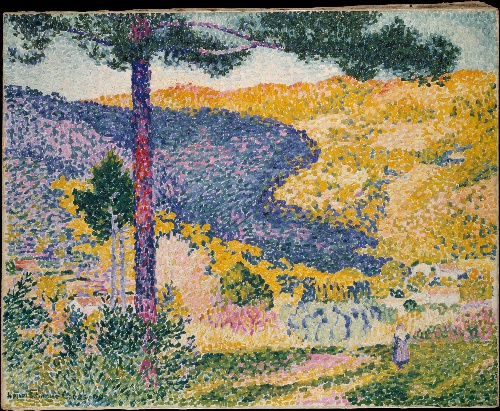
Title: Valley with Fir (Shade on the Mountain)
Artist: Henri-Edmond Cross (Henri-Edmond Delacroix)
Artist bio: French, Douai 1856–1910 Saint-Clair
Date: 1909
Object type: Painting
Classification: Paintings
Medium: Oil on canvas
Dimensions: 29 x 35 1/2 in. (73.7 x 90.2 cm)
Department: Robert Lehman Collection
Credit line: Robert Lehman Collection, 1975
Accession year: 1975
Repository: Metropolitan Museum of Art, New York, NY
Tags: Landscapes